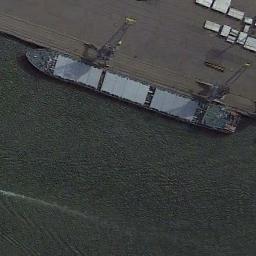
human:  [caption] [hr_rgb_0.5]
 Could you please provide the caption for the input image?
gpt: The orange cargo ship is docked at the container terminal and the water is dark green .

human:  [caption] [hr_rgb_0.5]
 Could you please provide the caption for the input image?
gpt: A green general cargo ship docked at the dock with loading and unloading equipment .

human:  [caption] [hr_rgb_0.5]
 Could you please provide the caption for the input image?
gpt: A ship is beside the dock .

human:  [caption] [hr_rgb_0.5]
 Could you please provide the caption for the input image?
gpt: There is a ship in the green water on the shore .

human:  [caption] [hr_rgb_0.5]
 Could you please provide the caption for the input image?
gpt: The blue ship is at the harbor .